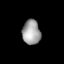
Tissue: lung
Cell type: Endothelial cells
Senescence score: 0.6438
Nuclear area (px): 437
Mean DAPI intensity: 161.082